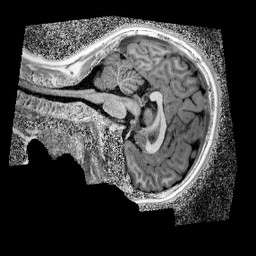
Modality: UNIT1_denoised
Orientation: sagittal
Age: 13
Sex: male
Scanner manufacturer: siemens
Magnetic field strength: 3 T
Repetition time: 4 s
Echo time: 0.00299 s